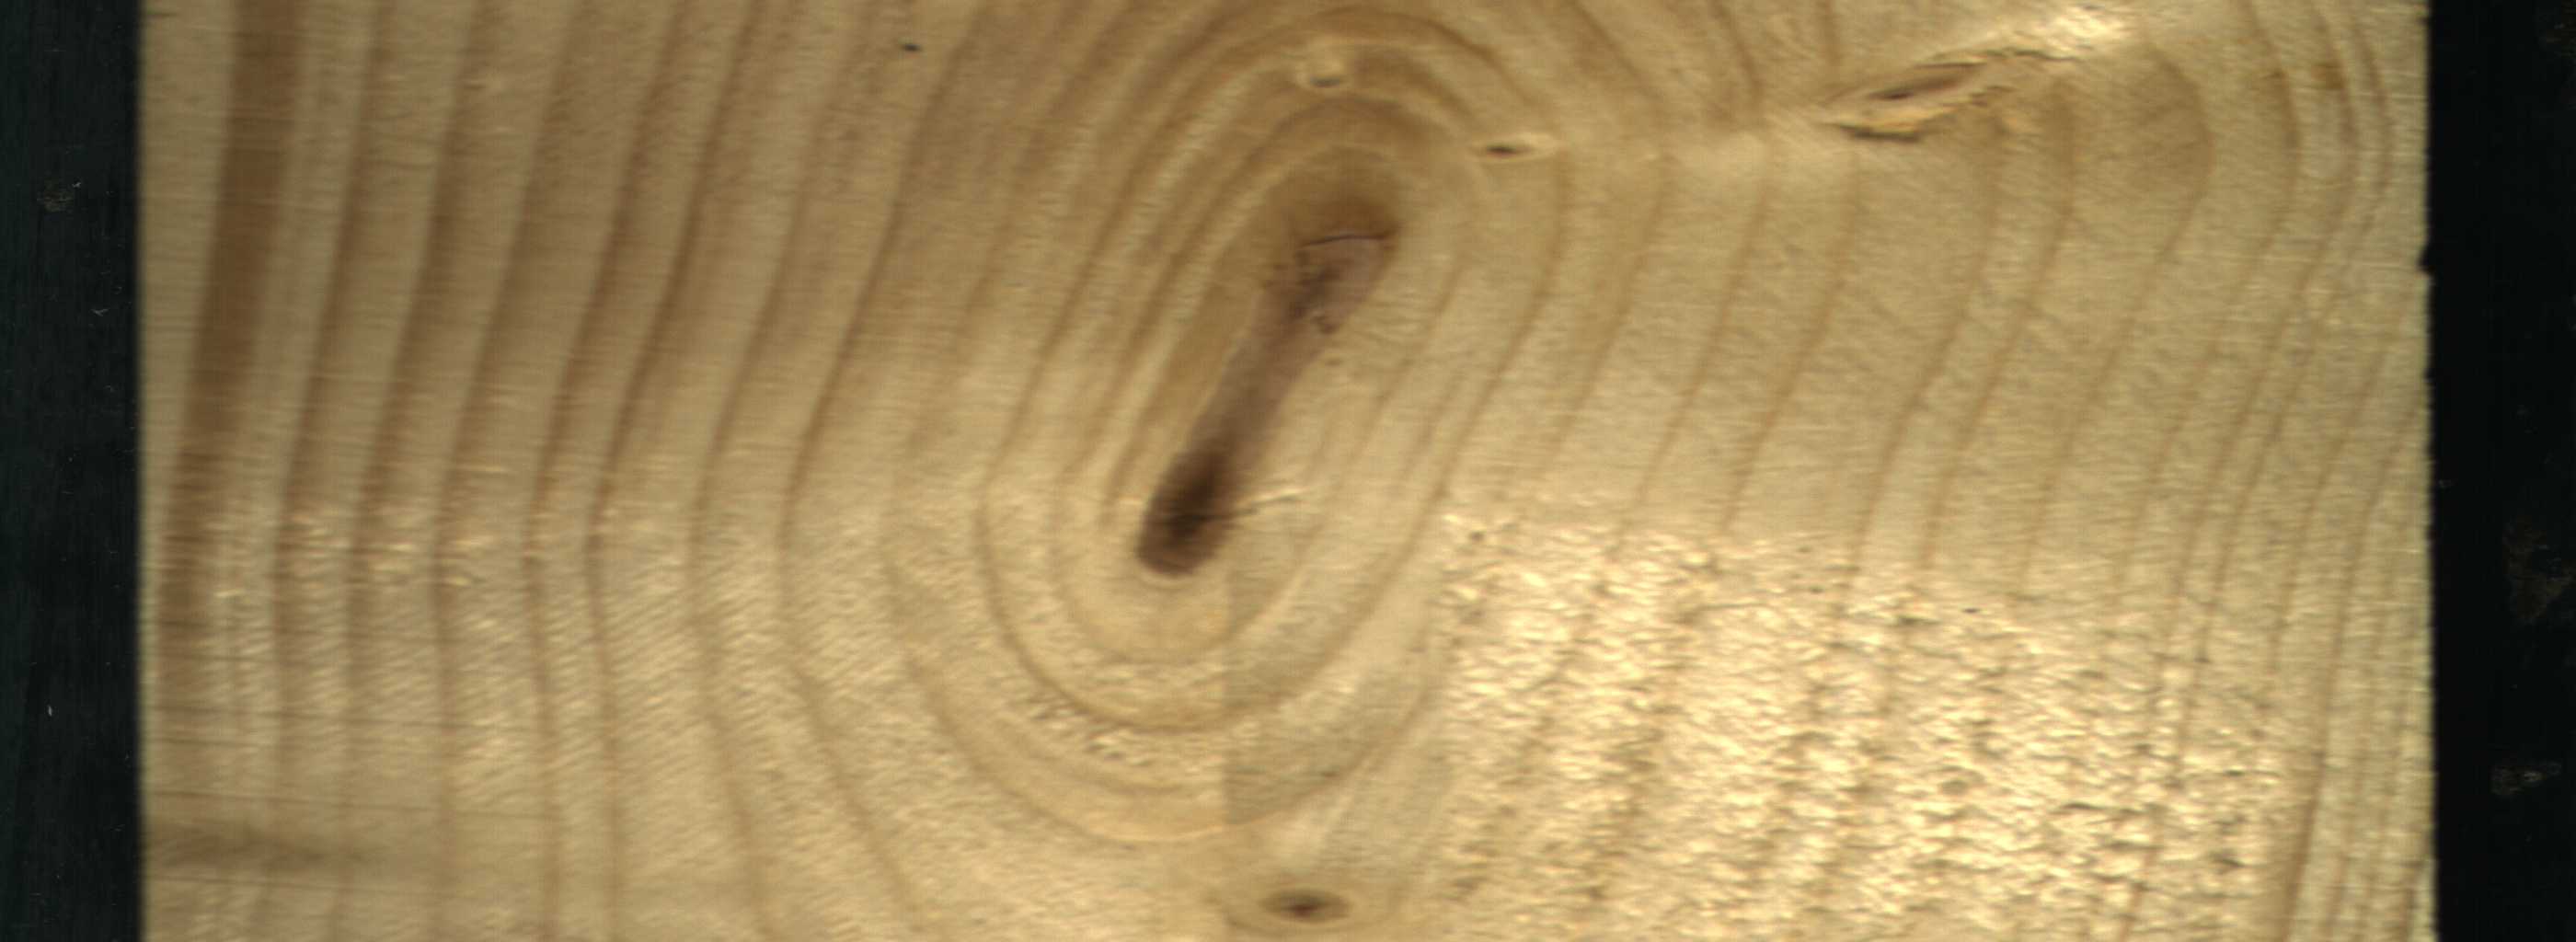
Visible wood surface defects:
Marrow
Live_Knot
Live_Knot